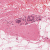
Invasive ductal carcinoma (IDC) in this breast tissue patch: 0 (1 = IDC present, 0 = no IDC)